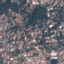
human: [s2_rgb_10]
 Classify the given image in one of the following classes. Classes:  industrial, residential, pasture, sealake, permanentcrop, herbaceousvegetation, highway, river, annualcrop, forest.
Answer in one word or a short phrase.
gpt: Residential